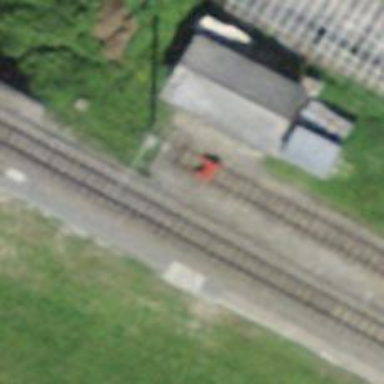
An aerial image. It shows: Railway buffer stop.